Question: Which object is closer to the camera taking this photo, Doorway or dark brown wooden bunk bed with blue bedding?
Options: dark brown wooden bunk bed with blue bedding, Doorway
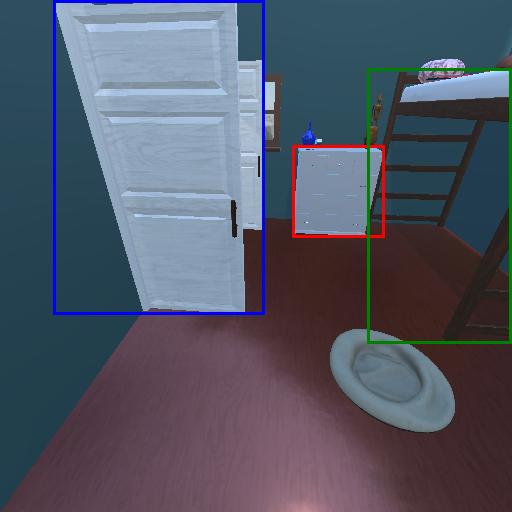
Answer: dark brown wooden bunk bed with blue bedding